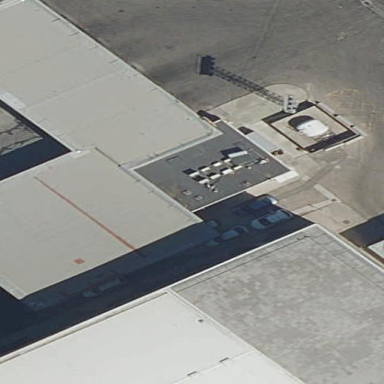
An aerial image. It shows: Building that serves as fuel station.